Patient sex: F
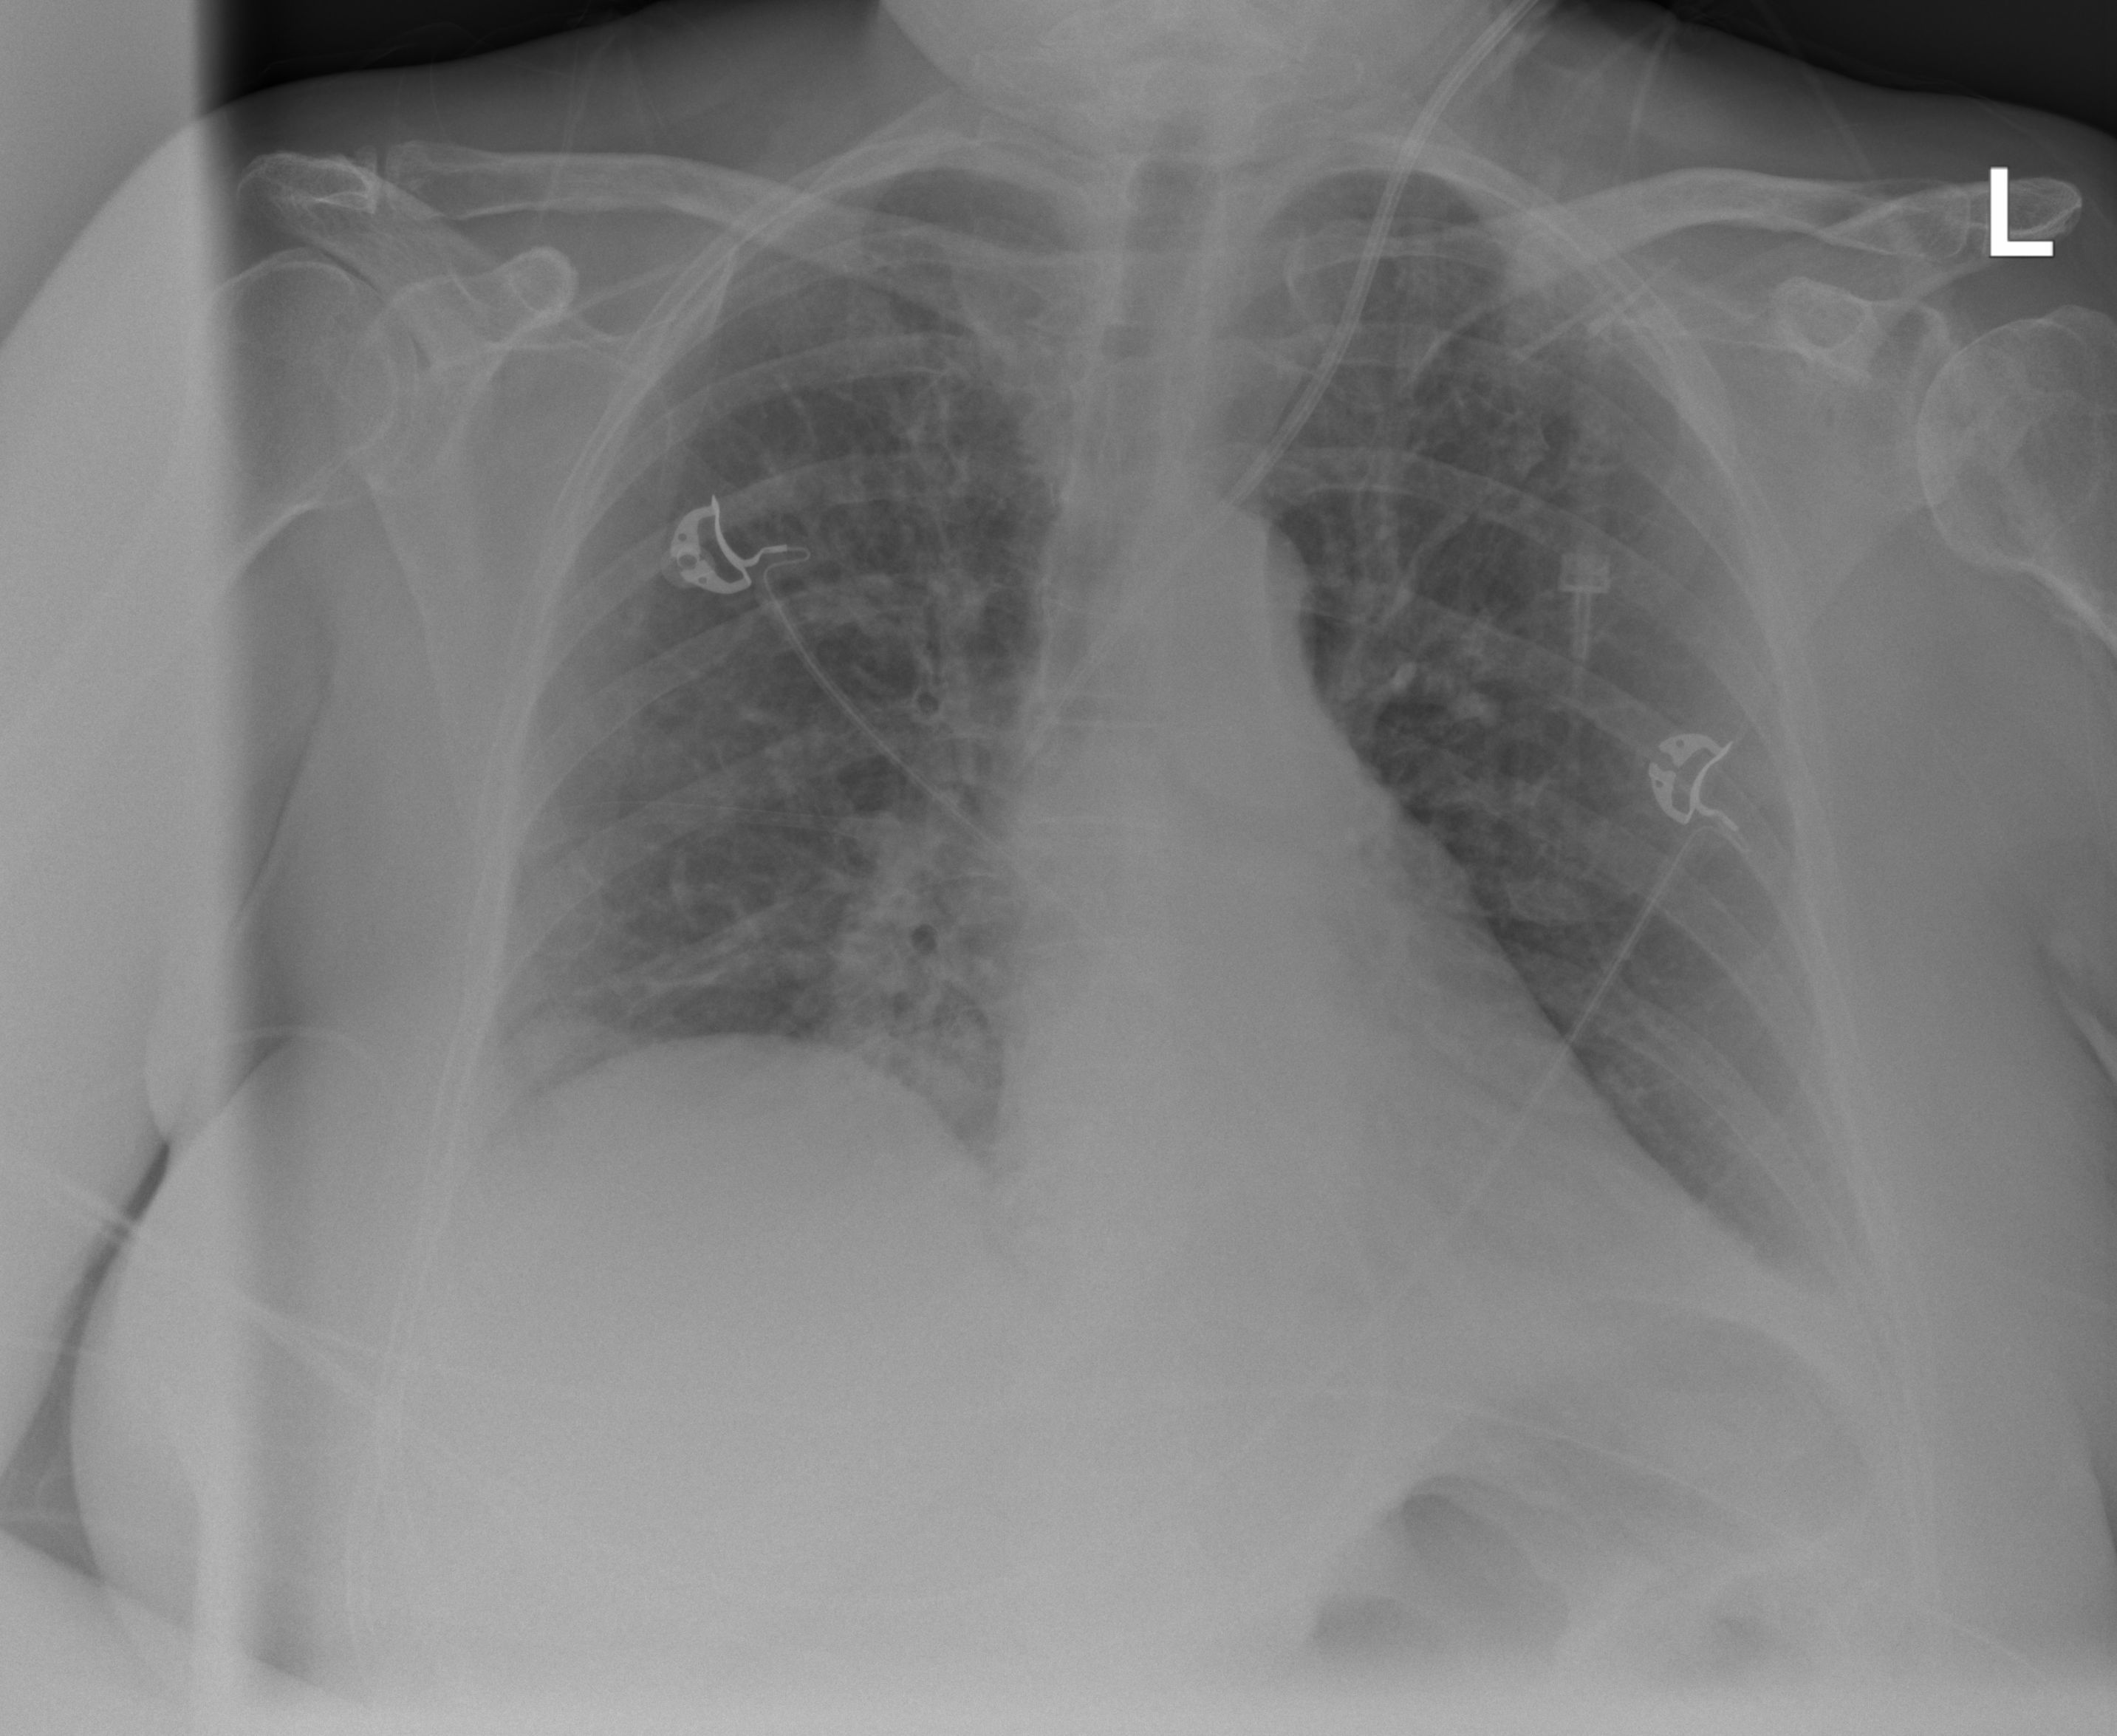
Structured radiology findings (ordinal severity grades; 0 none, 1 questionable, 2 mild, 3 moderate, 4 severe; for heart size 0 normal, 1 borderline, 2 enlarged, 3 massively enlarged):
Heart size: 0
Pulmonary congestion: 1
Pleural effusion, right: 0
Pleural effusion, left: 1
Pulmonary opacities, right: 0
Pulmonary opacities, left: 0
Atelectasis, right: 2
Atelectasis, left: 0